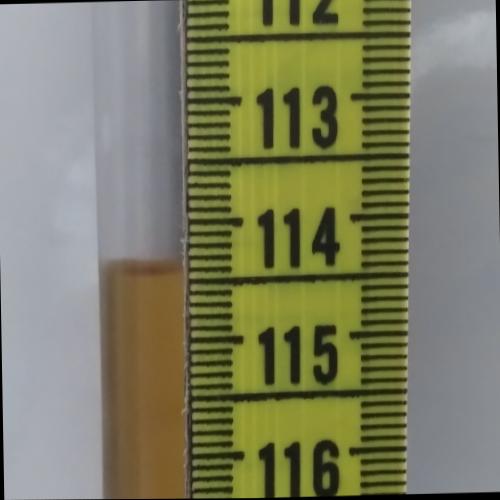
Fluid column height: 114.4 cm